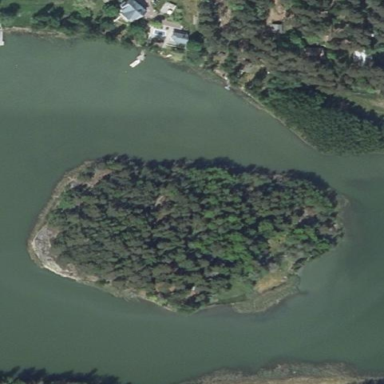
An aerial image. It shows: Islet located along the natural coastline.